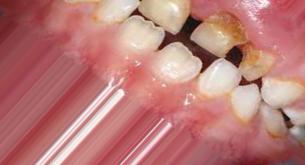
Condition: Caries